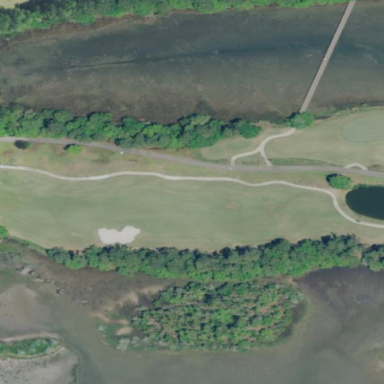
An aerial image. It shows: Rough grassy area used for golf.